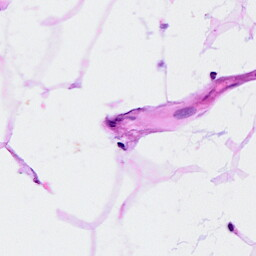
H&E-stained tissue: Breast